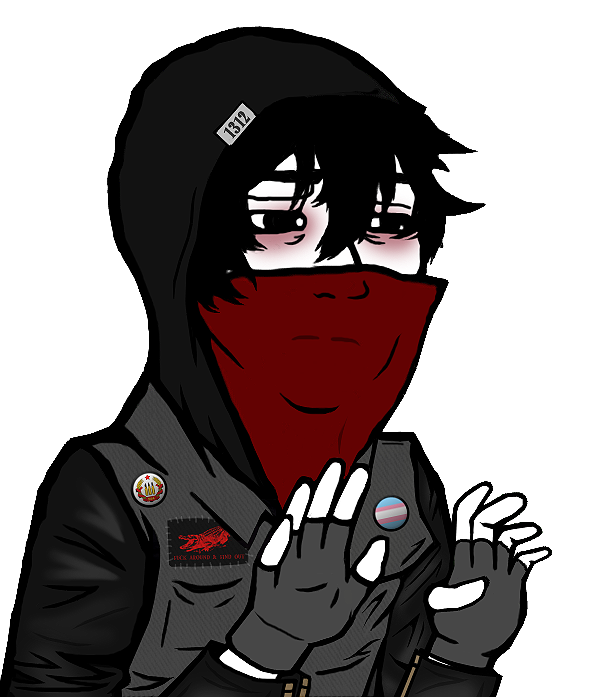
Label: 5_Twinkjak